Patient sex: M
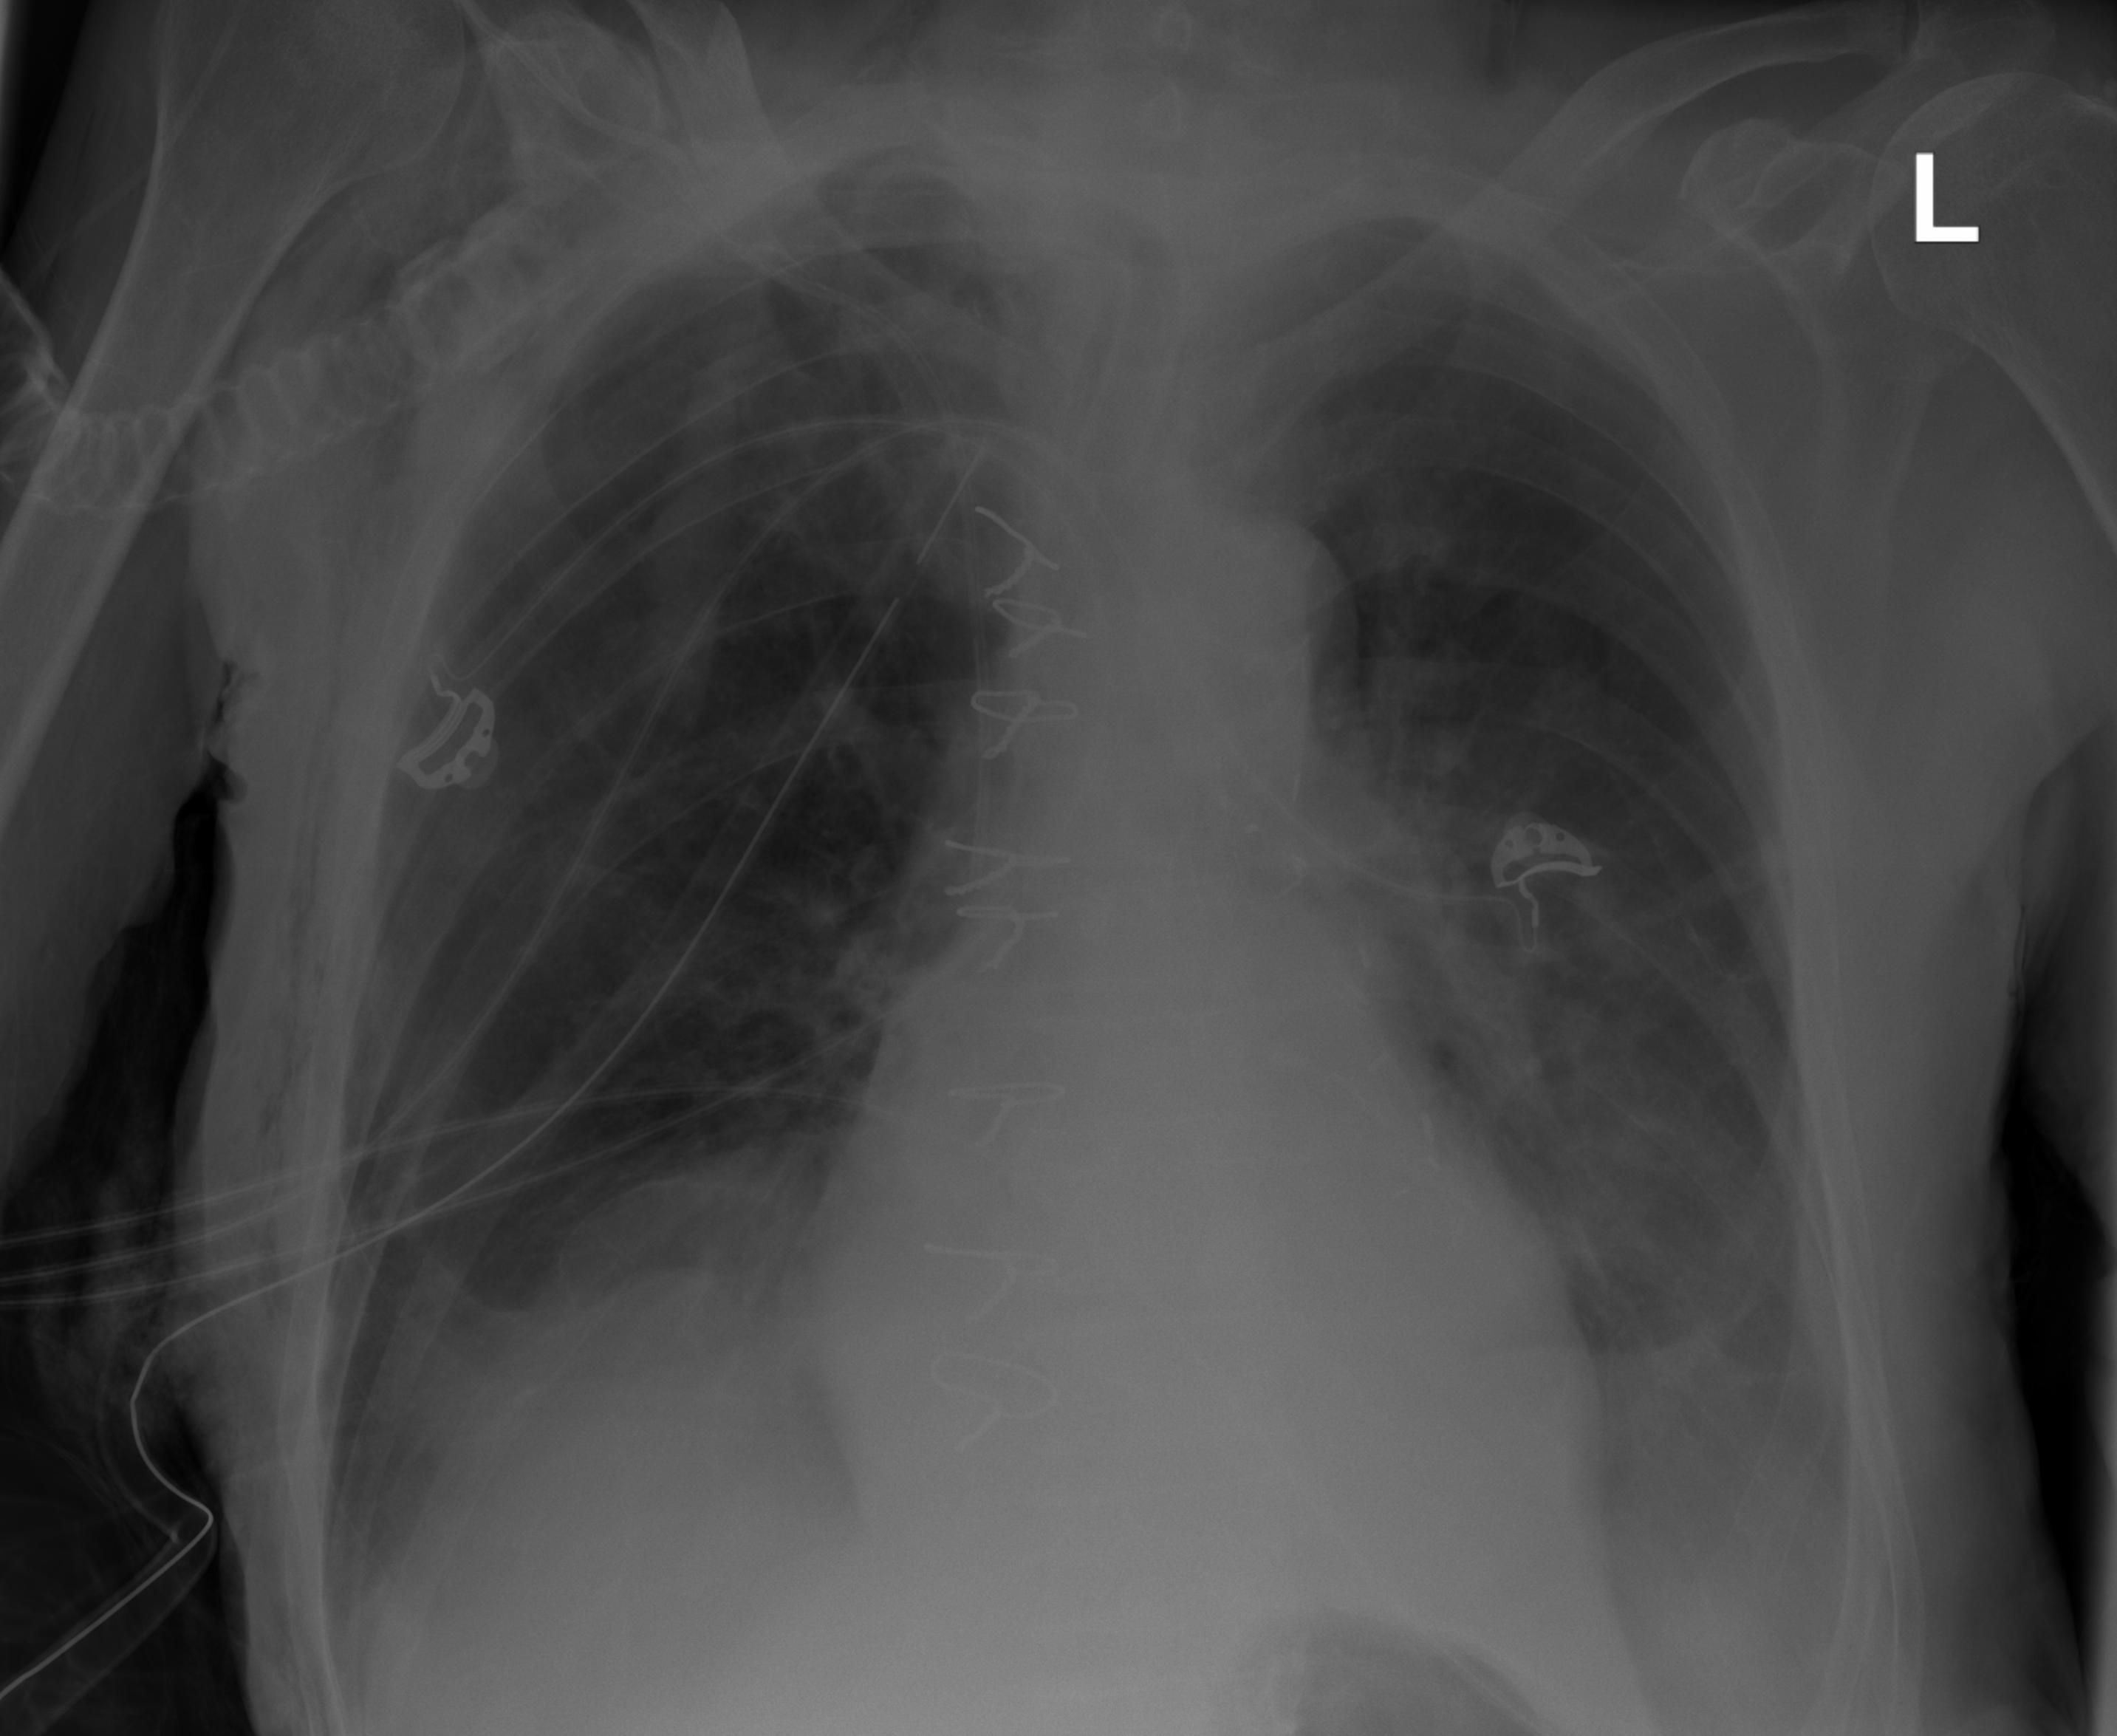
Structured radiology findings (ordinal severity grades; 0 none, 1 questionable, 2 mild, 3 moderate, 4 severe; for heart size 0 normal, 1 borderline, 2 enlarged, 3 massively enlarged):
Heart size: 0
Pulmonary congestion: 0
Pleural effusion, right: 2
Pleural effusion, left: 2
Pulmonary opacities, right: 0
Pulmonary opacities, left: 0
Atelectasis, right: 0
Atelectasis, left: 2